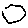
Label: hexagon